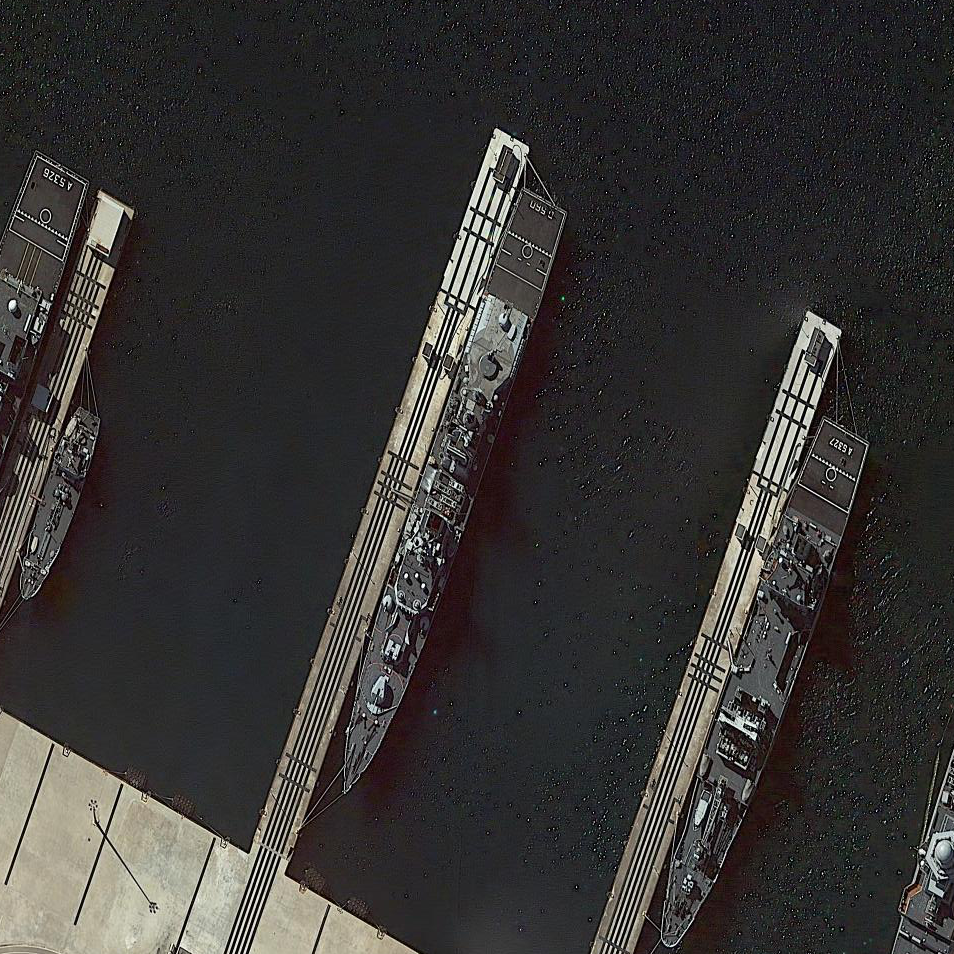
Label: cruiser